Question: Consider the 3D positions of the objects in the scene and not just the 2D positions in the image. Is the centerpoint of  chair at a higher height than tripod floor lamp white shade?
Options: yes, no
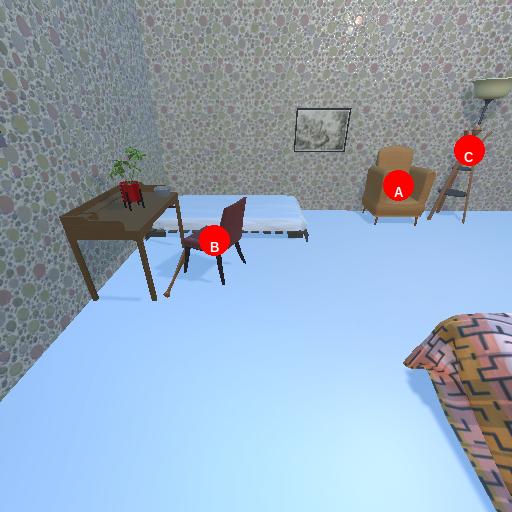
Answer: yes